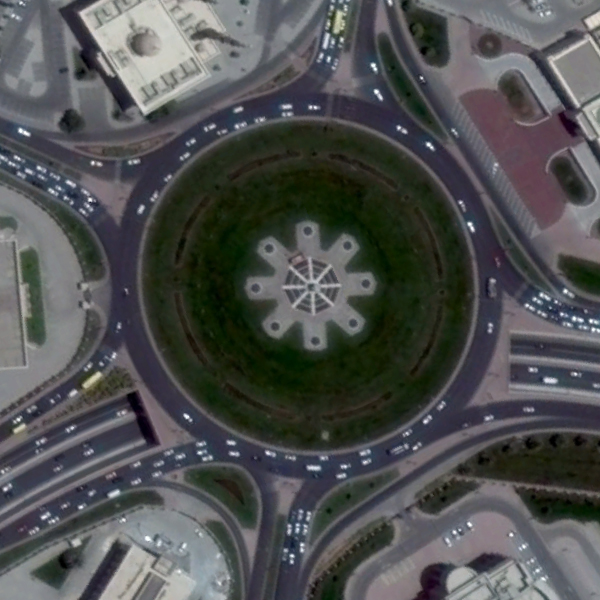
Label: Square